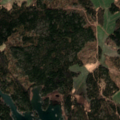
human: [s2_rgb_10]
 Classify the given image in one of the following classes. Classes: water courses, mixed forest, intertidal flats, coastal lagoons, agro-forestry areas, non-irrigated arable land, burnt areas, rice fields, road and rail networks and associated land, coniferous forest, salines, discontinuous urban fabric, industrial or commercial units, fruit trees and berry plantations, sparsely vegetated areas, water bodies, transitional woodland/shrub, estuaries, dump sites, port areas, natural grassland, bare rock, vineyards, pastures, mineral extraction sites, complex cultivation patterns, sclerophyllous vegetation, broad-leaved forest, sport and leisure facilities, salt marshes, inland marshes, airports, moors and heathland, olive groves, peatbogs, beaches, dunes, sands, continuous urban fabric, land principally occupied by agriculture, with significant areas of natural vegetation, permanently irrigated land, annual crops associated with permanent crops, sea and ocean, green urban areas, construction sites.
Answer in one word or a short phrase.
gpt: land principally occupied by agriculture, with significant areas of natural vegetation, coniferous forest, mixed forest, sea and ocean